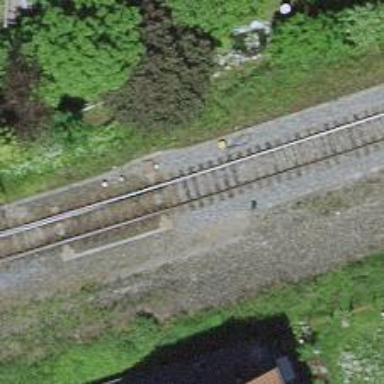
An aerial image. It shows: Railway switch.